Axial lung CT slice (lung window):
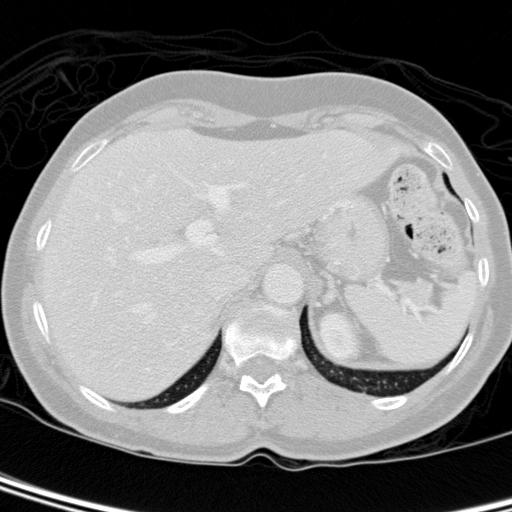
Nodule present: no